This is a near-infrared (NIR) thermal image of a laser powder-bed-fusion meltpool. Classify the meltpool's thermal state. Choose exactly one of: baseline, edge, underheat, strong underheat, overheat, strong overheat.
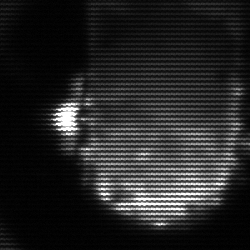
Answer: baseline